Question: This is my entire routine:
'''
Declare @AttFileType as char(5), @HQCo as int, @FormName as Varchar(15), @KeyID as VarChar(10), @UniqueID as uniqueidentifier, @FilePath as Varchar(100), @StringCommand as Varchar(200)
Declare @AttID as int
DECLARE @cmd as VARCHAR(500)
DECLARE @cmd2 as VARCHAR(500)
CREATE TABLE #tmp(eFileName VARCHAR(100));
INSERT INTO #tmp
EXEC xp_cmdshell 'dir /B C:\Users\*****\Desktop\Test_Images';
Declare @FileName varchar(100)
Set @UniqueID = NewID()
While (Select Count(*) From #tmp where eFileName is not null) > 0
Begin
Select Top 1 @FileName = eFileName From #tmp
Set @FilePath = 'C:\Users\*****\Desktop\Test_Images\' + @FileName
Set @AttID = (Select TOP 1 AttachmentID FROM dbo.bHQAF ORDER BY AttachmentID DESC) + 1
Set @AttFileType = '.jpg'
Insert Into dbo.bHQAF (AttachmentID, AttachmentFileType)
Select @AttID, @AttFileType
SET @cmd = '
Declare @AttID2 as int, @AttFileType2 as char(5), @FilePath2 as Varchar(100)
Set @AttFileType2 = ''.jpg''
Set @AttID2 = (Select TOP 1 AttachmentID FROM dbo.bHQAF ORDER BY AttachmentID DESC)
Update dbo.bHQAF
Set AttachmentData = (SELECT * From OPENROWSET (Bulk ''' + @FilePath + ''', Single_Blob) rs)
Where AttachmentID = @AttID2 and AttachmentFileType = @AttFileType2'
Exec (@cmd)
Set @HQCo = 101
Set @FormName = 'HRCompAssets'
Set @KeyID = 'KeyID=2'
Insert Into dbo.bHQAT (HQCo, AttachmentID, FormName, KeyField, UniqueAttchID)
Select @HQCo, @AttID, @FormName, @KeyID, @UniqueID
Insert Into dbo.bHQAI (AttachmentID, HRCo)
Select @AttID, @HQCo
Update dbo.bHQAT
Set Description = 'TEST3', AddDate = GETDATE(), AddedBy = '****', DocAttchYN = 'N', DocName = 'Database', OrigFileName = @FileName, TableName = 'HRCA'
Where AttachmentID = @AttID and HQCo = @HQCo
Insert Into dbo.bHQAI (AttachmentID, HRCo)
Select @AttID, 101
Update dbo.bHRCA
Set UniqueAttchID = @UniqueID
Where HRCo = 101 and Asset = '00001'
Delete from #tmp Where eFileName = @FileName
End
'''
I have verified that the code works, for loading a single image into the server, without this bit here:
'''
-- Declarations here
CREATE TABLE #tmp(eFileName VARCHAR(100));
INSERT INTO #tmp
EXEC xp_cmdshell 'dir /B C:\Users\*****\Desktop\Test_Images';
While (Select Count(*) From #tmp where eFileName is not null) > 0
Begin
Select Top 1 @FileName = eFileName From #tmp
-- Rest of code here
Delete from #tmp Where eFileName = @FileName
End
'''
But once the while loop and xp_cmdshell statements are added, the file name is returned as "Access is denied".

Any help would be appreciated!
I'm not an expert in SQL, but I've been asked to load about 1000 PDF and JPEG files into the database and a script seemed to be the most logical approach.
When all is said and done, I would like the script to grab each image from the folder and load it into the database.
I'm open to using a different looping method if necessary.
Edit:
I have also tried adding the following to the beginning of the code which didn't resolve the issue:
'''
--Allow for SQL to use cmd shell
EXEC sp_configure 'show advanced options', 1 -- To allow advanced options to be changed.
RECONFIGURE -- To update the currently configured value for advanced options.
EXEC sp_configure 'xp_cmdshell', 1 -- To enable the feature.
RECONFIGURE -- To update the currently configured value for this feature.
'''
I also went into Facets > Surface Area Configuration and made sure xp_cmdshell is enabled / allowed (true). It was also already marked true under Facets > Server Security.
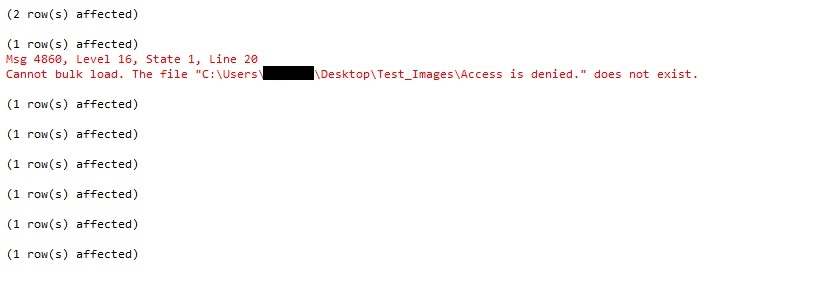
Answer: There are a couple of possible issues here.
xp_cmdShell runs on the server. If that machine does not have a folder called 'C:\Users\*****\Desktop\Test_Images' it will not work.
xp_CmdShell runs using the <URL>. If that account does not have permissions on the target folder it will fail.
xp_CmdShell has to be enabled. From <URL>.
> The xp_cmdshell option is a SQL Server server configuration option
that enables system administrators to control whether the xp_cmdshell
extended stored procedure can be executed on a system. By default, the
xp_cmdshell option is disabled on new installations and can be enabled
by using the Policy-Based Management or by running the sp_configure
system stored procedure.